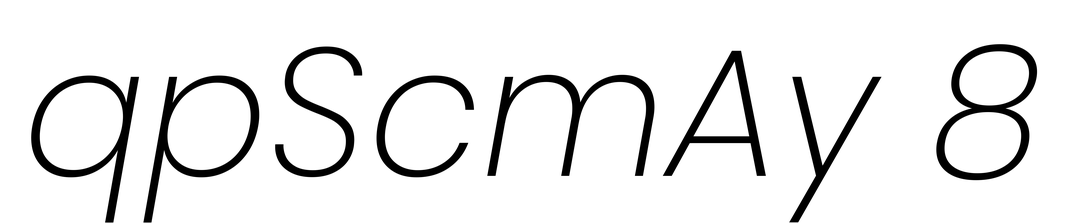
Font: Poppins-ExtraLightItalic